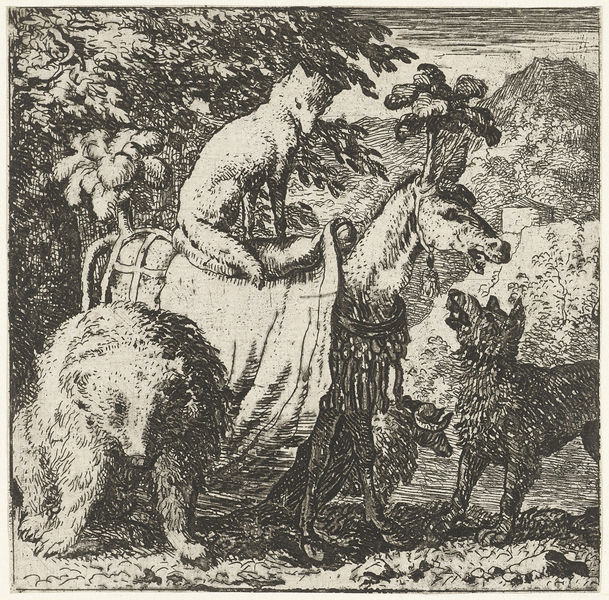
Titel: Reinaert de vos en zijn maten
Künstler: Allaert van Everdingen
Standort: Amsterdam
Institution: Rijksmuseum
Schlagwörter: white, black, gray, hair, talking, palm, clouds, sky, tree, hills, mountain, mountains, nature, horizon, trees, eyes, forest, grass, plants, drawing, black and white, fur, animals, dog, dogs, tail, faces, outside, leaves, cat, ink, ears, horse, branches, riding, horns, goat, ram, tan, palms, fox, impression, halter, vista, donkey, mule, trunks, saddle, bear, wolf, speaking, llama, mouths, wolfs, braying, carrinh, carring